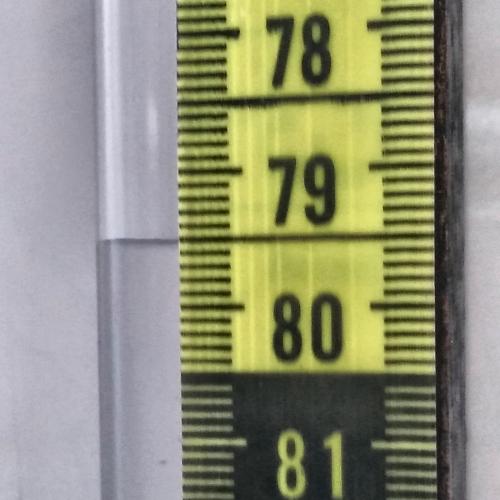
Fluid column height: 79.5 cm